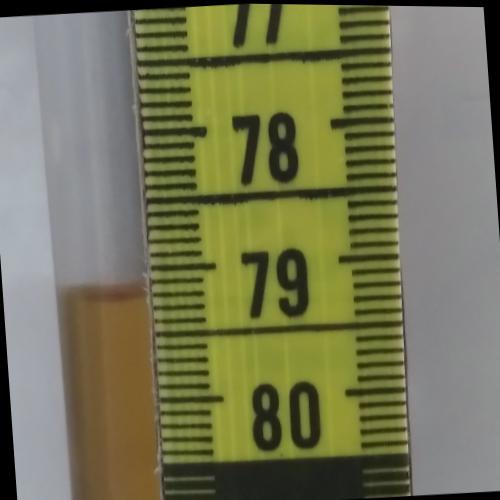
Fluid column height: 79.2 cm